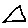
Label: triangle